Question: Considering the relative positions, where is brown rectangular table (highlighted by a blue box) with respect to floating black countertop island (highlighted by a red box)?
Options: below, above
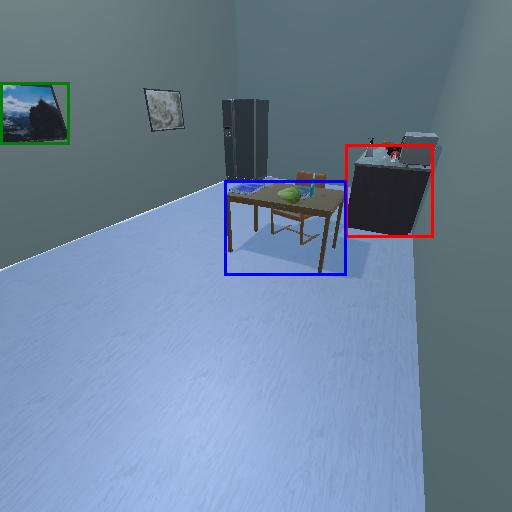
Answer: below